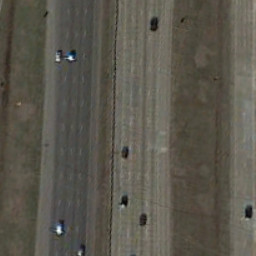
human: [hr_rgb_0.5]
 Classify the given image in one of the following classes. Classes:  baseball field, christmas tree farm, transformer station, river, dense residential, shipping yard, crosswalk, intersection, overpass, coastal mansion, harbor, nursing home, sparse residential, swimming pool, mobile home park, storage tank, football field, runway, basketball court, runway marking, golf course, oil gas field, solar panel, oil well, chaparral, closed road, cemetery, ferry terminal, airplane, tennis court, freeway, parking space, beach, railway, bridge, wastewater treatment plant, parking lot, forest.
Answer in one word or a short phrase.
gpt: freeway